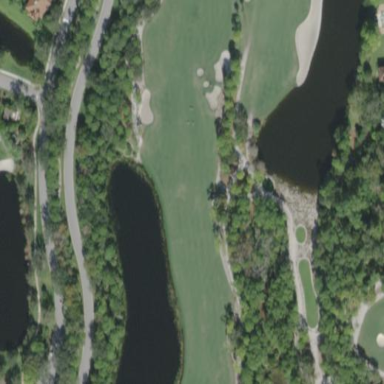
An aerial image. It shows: Grassy area designated as golf fairway.